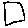
Label: square